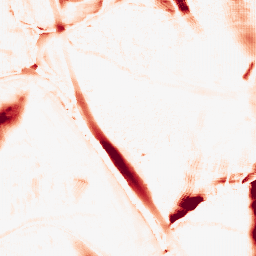
Category: morphological
Decomposition family: morphological_ellipse
Decomposition parameters: operation: opening
width: 20
height: 50
Upsampling method: fft_zeropad
Upsampling parameters: scale: 8
Upsampling scale: 8